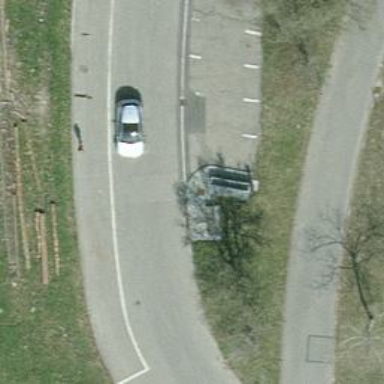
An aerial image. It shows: Brown bench in the vicinity.